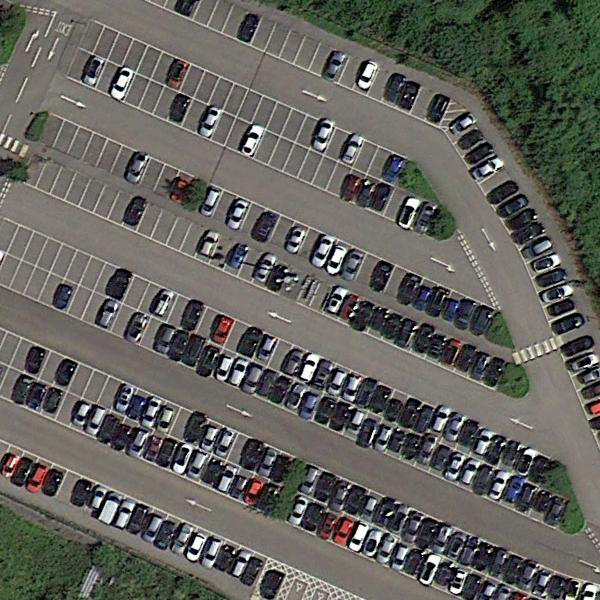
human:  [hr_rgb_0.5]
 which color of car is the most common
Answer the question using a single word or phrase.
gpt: black